Interaction volume radius: 10 \u00c5
Interaction volume height: 20 \u00c5
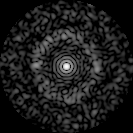
Disorder parameter: 0.8458